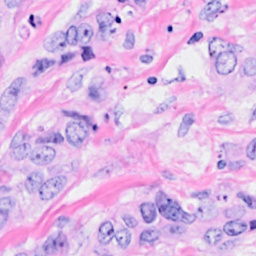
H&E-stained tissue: Breast